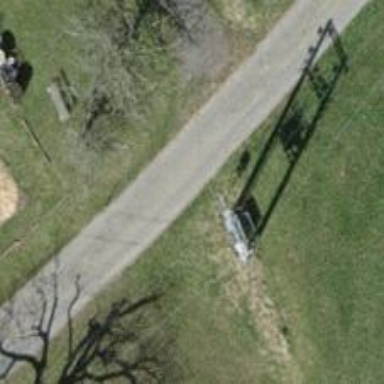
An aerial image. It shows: Distribution transformer attached to power pole.